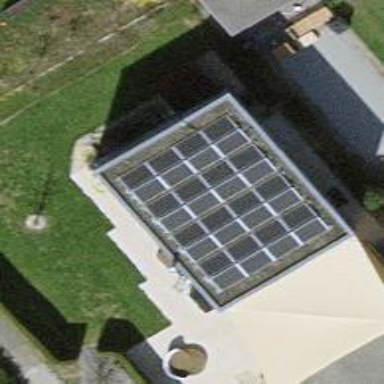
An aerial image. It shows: Solar photovoltaic panel generator.